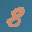
Label: 8